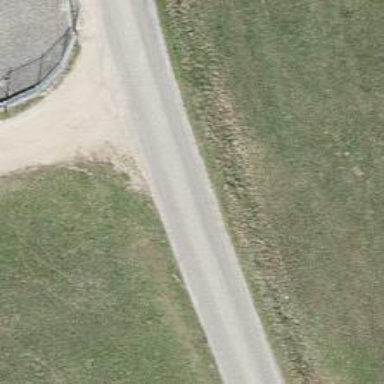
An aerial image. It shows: Unclassified road with grade 1 track type.